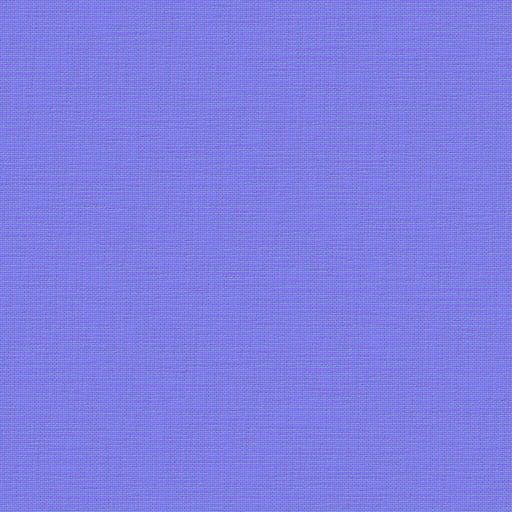
clean fabric smooth woven